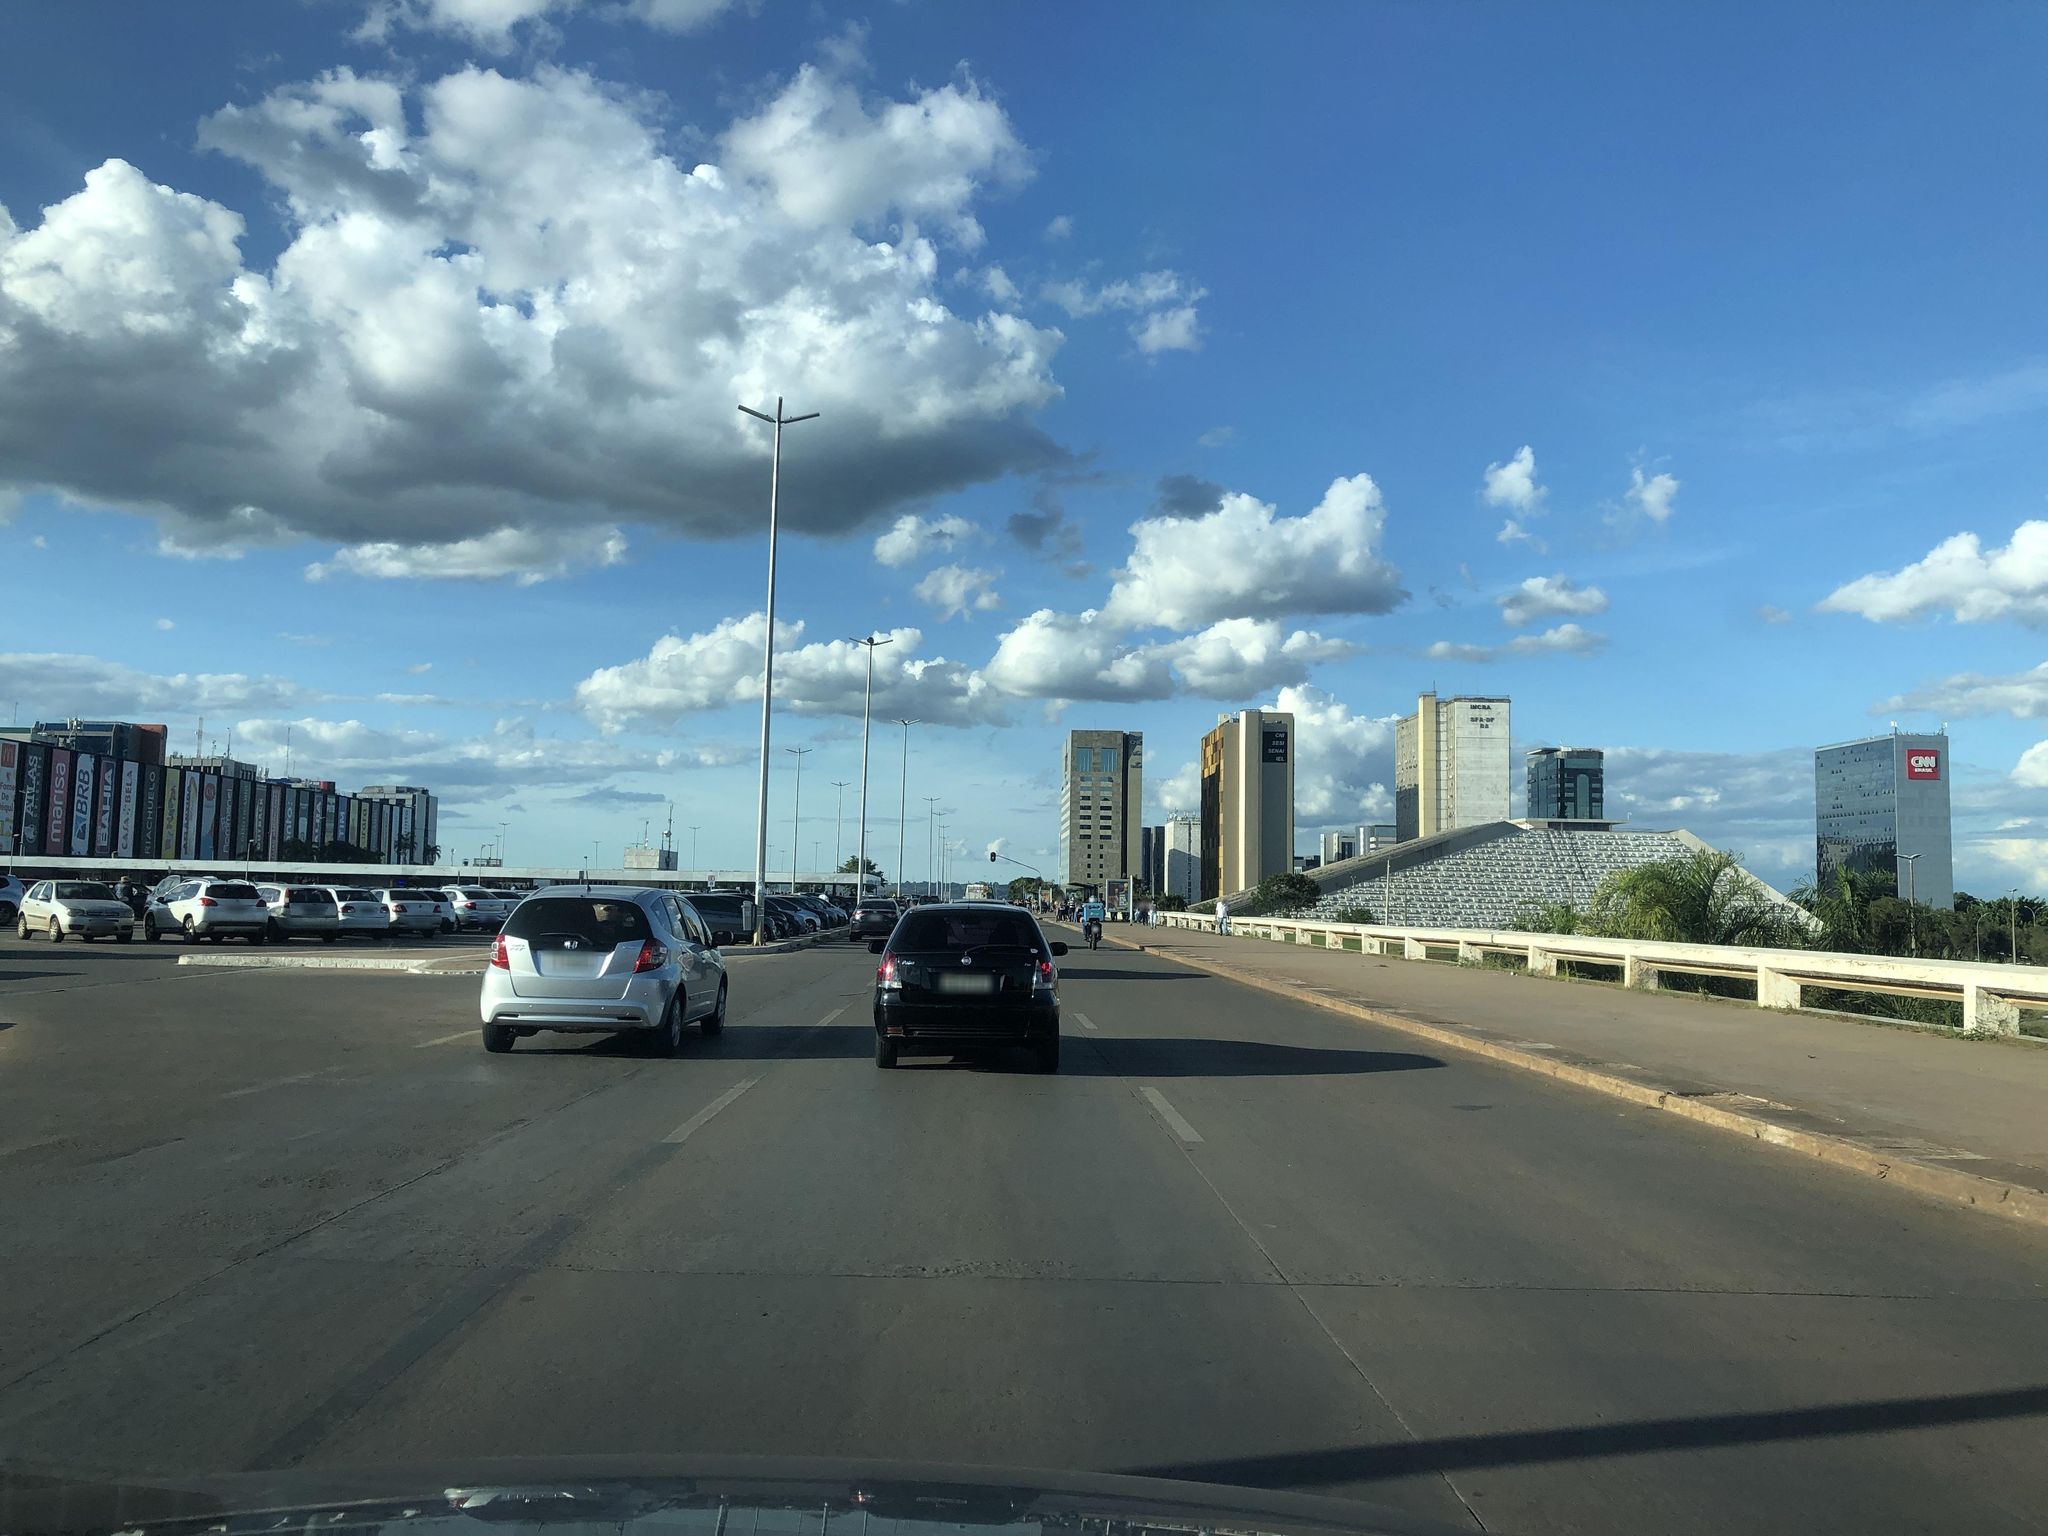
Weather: clear
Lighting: day
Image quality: good
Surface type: driving surface
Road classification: primary
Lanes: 3
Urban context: suburban or peri-urban
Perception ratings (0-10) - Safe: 3.54, Lively: 1.67, Beautiful: 2.14, Boring: 3.68, Depressing: 7.43, Wealthy: 5.18